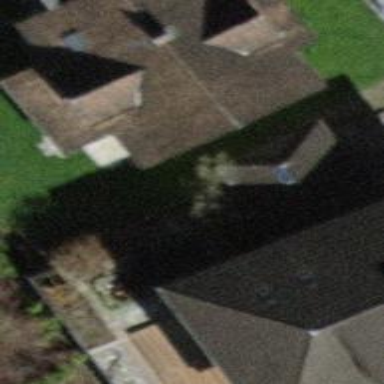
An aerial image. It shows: Garage.